Aerial crown-view tile of a tropical tree (Barro Colorado Island, Panama), acquired 20250124:
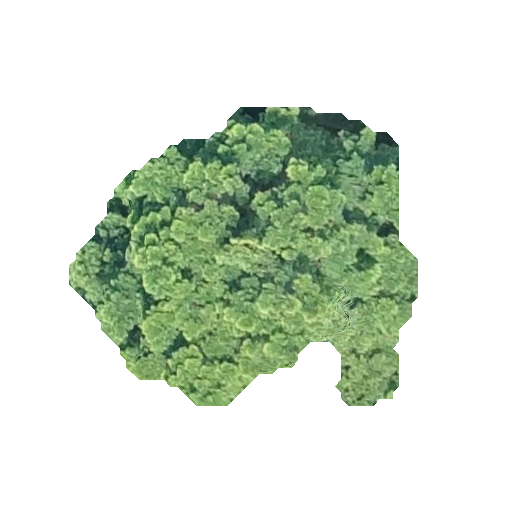
Species: Terminalia amazonia
GBIF accepted scientific name: Terminalia amazonica
Crown area: 111.91 m²